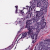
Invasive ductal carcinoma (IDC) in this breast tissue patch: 0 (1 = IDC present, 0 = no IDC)